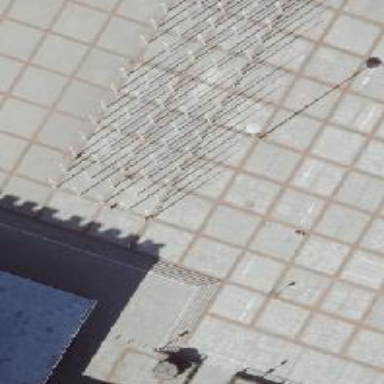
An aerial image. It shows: Flagpole structure.